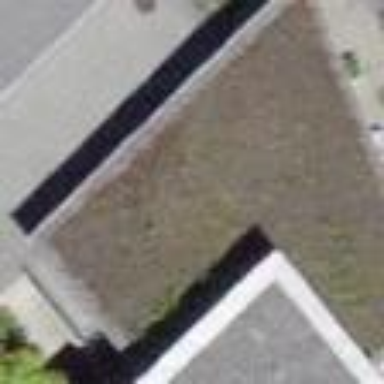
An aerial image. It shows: View of roof of building.